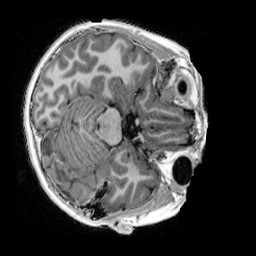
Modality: UNIT1_denoised
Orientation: axial
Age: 11
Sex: male
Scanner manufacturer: siemens
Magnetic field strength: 3 T
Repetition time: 4 s
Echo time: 0.00303 s